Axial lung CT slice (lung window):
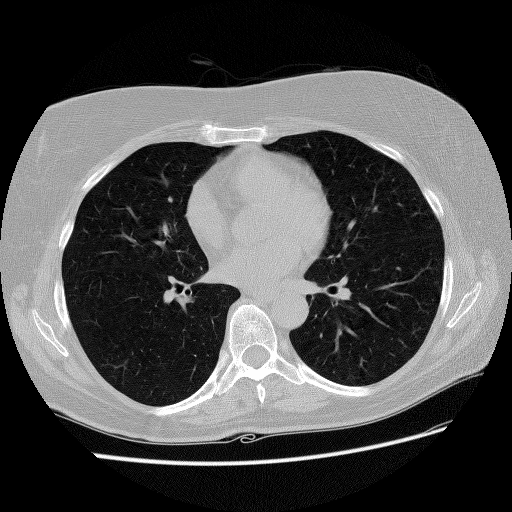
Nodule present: no